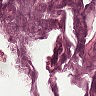
Metastatic tissue present: no